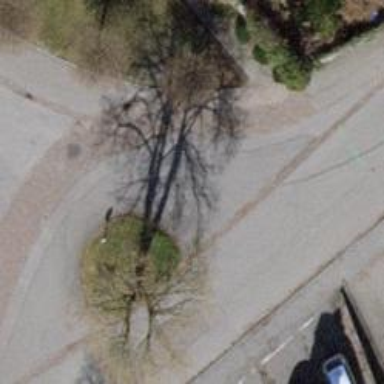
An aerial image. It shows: Paved living street.